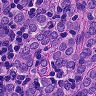
Metastatic tissue present: yes